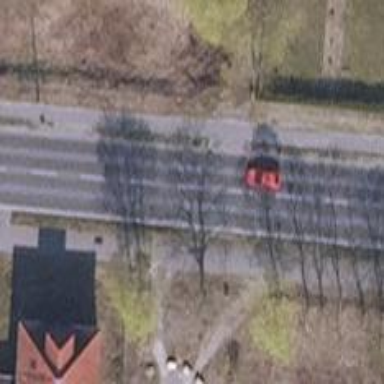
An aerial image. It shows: Primary road with asphalt surface and left sidewalk. There is cycle track on the left side as well.